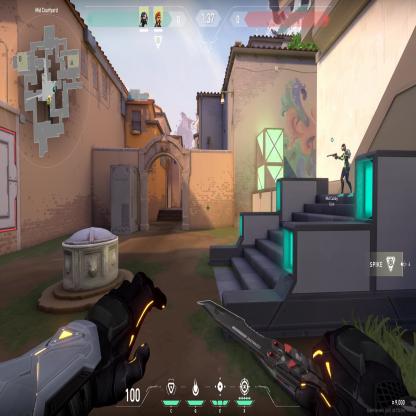
Label: teammate